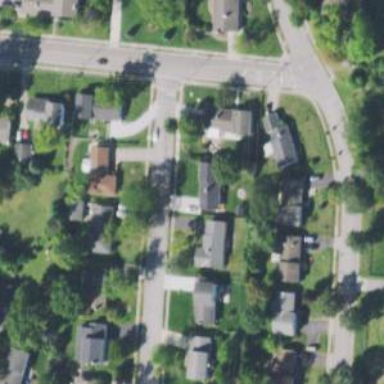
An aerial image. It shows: Residential driveway used as service road.